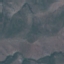
Land use / land cover class: HerbaceousVegetation